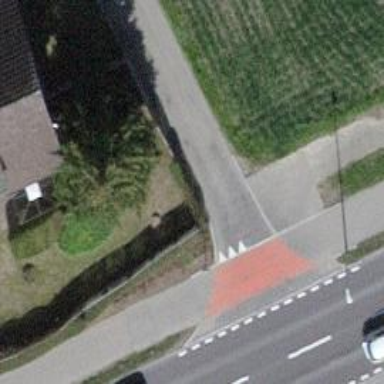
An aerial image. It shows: Road with "give way" sign.